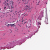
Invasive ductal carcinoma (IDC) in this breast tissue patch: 0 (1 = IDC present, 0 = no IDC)